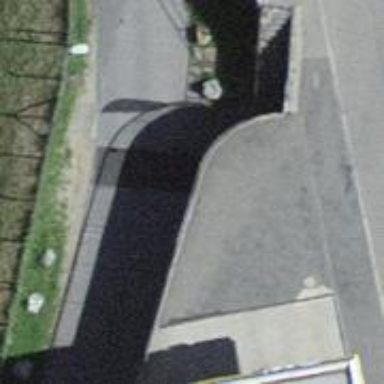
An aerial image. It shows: Footway tunnel.